Interaction volume radius: 5 \u00c5
Interaction volume height: 15 \u00c5
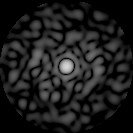
Disorder parameter: 0.855